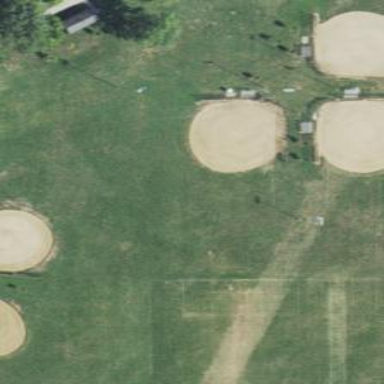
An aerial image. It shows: Baseball pitch for leisure and sports activities.